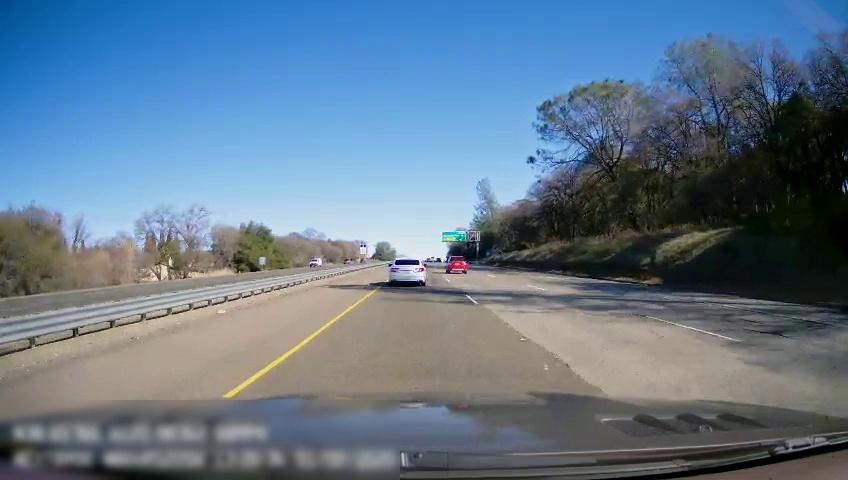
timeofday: Day
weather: Sunny
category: Drivable Space
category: Drivable Space
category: Vehicles | Car
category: Vehicles | Car
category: Vehicles | Truck
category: Lanes | Current Lane
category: Lanes | Current Lane
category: Lanes | Alternate Lane
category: Lanes | Alternate Lane
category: Traffic | Signs
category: Traffic | Signs
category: Traffic | Signs